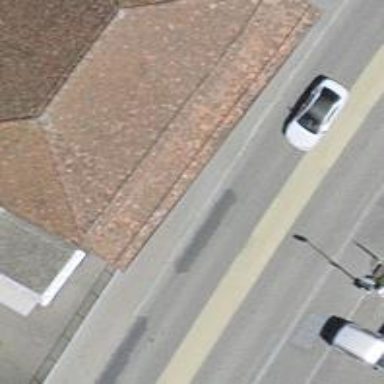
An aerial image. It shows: Bus stop with platform for public transport.